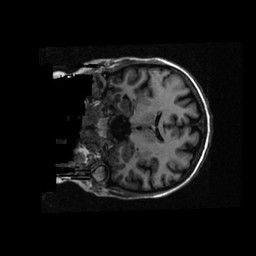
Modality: T1w
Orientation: coronal